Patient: sex F, age 57
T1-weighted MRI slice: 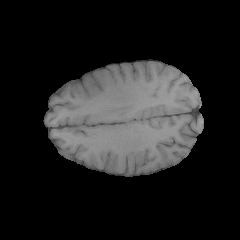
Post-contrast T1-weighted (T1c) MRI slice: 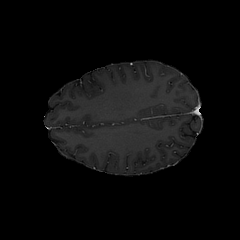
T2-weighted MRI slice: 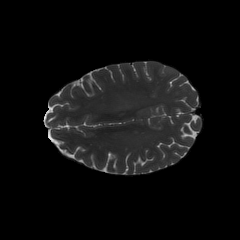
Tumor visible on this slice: no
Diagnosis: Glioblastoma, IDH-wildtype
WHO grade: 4